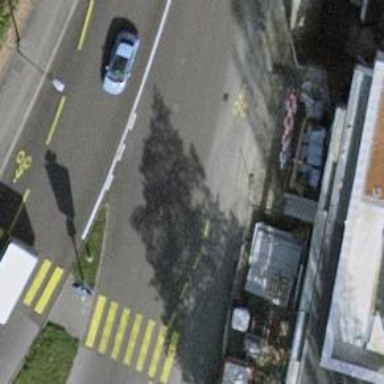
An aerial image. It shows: Secondary link road with asphalt surface.